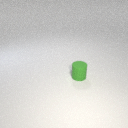
small green rubber cylinder